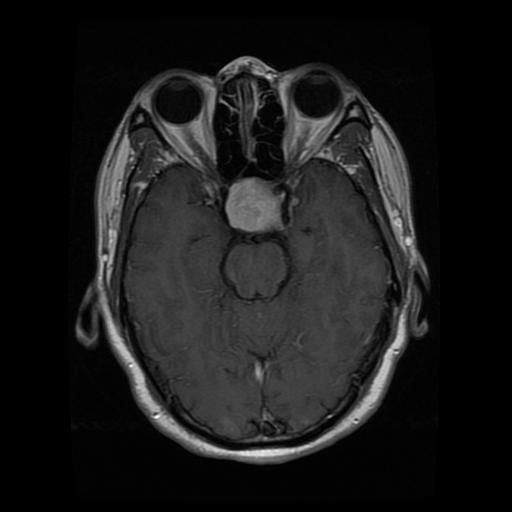
Label: pituitary